Question: I have a '<h:inputText><p:commandButton>'arranged one after the other inside a '<p:scrollPanel>'.
The contents inside the scroll pane are dynamic hence the contents gets added or removed based on certain condition and a scroll bar is added dynamically.If the contents exceeds the size of the scroll pane scrollbar gets added.
The problem is when I scroll the scroll bar the '<h:inputText>' gets scrolled along with the scrollbar but the is not getting scrolled along with which means the stays static and its not scrolling up and down.
Here is my code
'''
<h:inputText style="width:41%" value="#{xx.selectedid"/>
<p:commandButton value="WebPhone" id="pwebpne" style="margin-left:1em;width: auto; height: 20px;font-size:85%;valign:top" actionListener="#{xx.PhoneSearch}" oncomplete="window.open('#{xx.pUrl}', '_blank')"
rendered="#{xx.editflg == true"} async="false">
'''
I have attached the screenshot of my expectation which is given below :

It seems to be a kind of browser issue, the same works fine in mozilla firefox, I am using IE 8 where the issue is found.
How to resolve the issue.
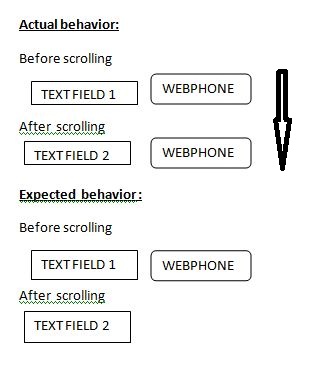
Answer: I replaced '<p:commandButton>' with '<h:commandButton>' button and its getting scrolled.